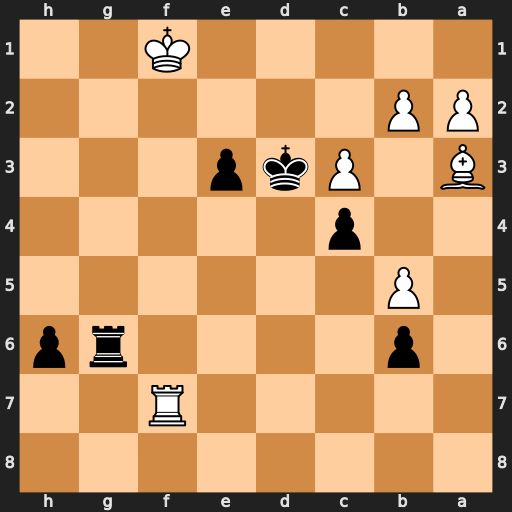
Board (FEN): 8/5R2/1p4rp/1P6/2p5/B1Pkp3/PP6/5K2
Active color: b
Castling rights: -
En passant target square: -
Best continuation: e2+ Kf2 Rg2+ Kxg2 e1=Q